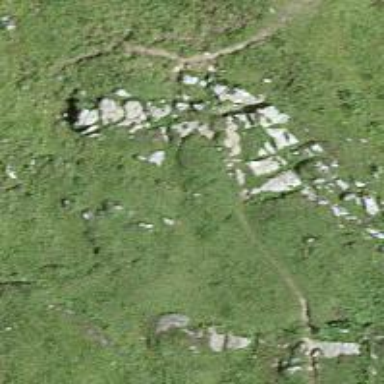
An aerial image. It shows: Ground path.